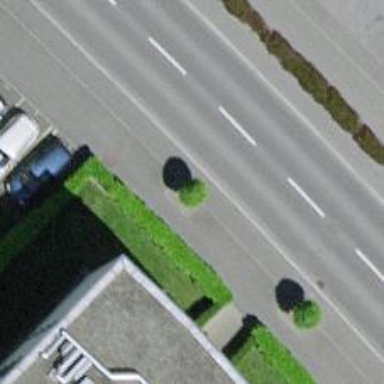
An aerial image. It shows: Beautiful avenue lined with broadleaved trees.